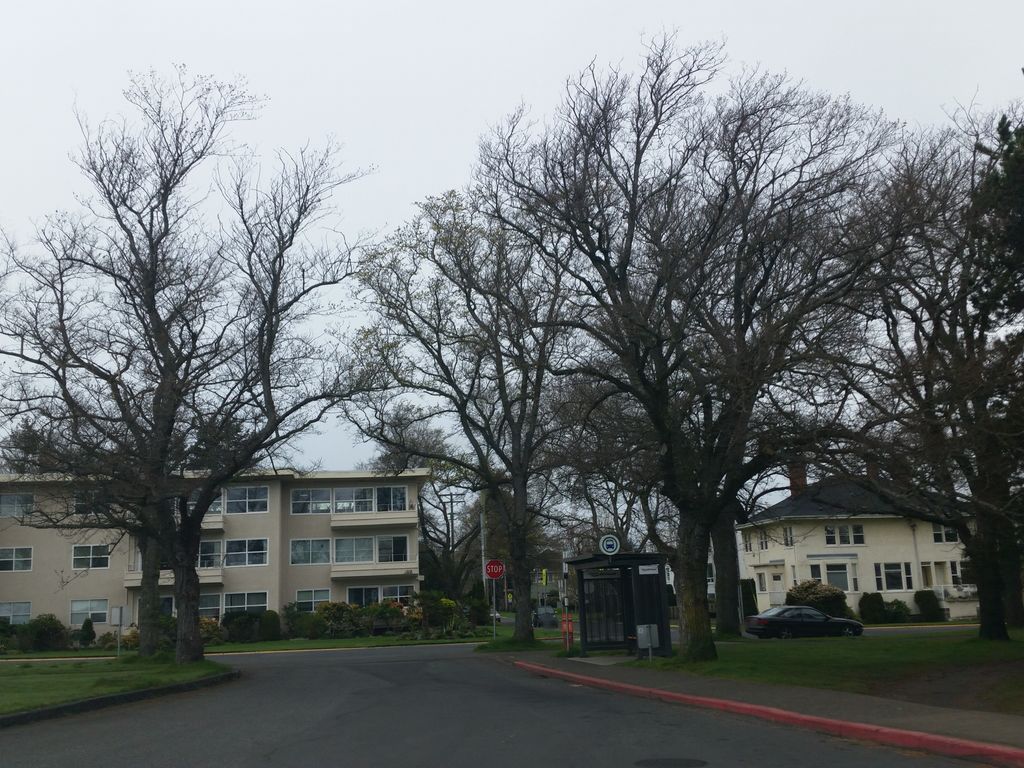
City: victoria